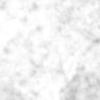
Label: no_change